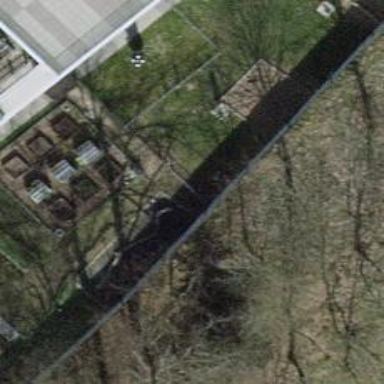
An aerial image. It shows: Wall barrier.